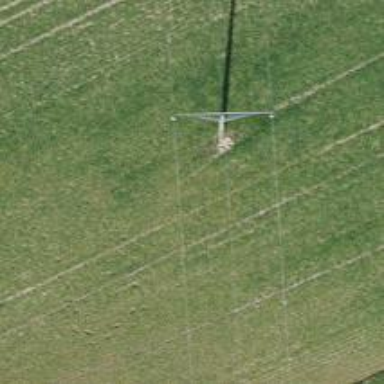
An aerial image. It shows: Power pole.